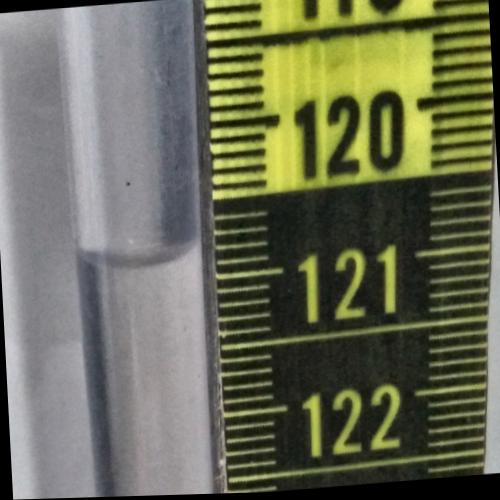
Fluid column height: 120.8 cm